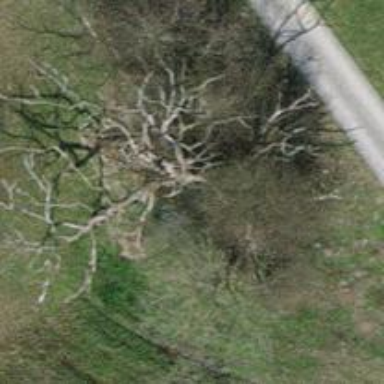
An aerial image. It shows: Natural monument tree with broadleaved deciduous leaves.